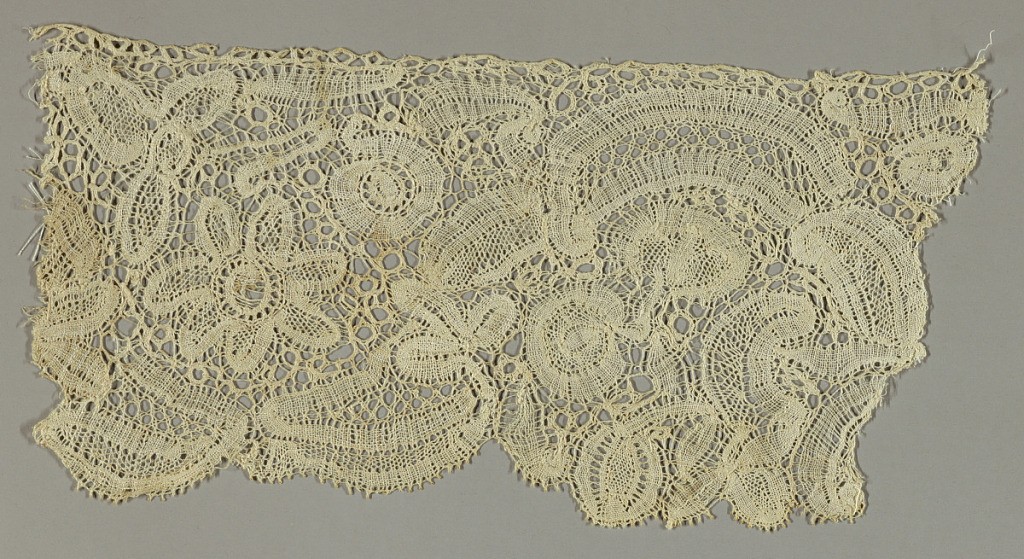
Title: Band
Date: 17th century
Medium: linen Technique: bobbin made continuous tape with net added
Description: Band of bobbin lace, loosely worked pattern of scrolls and  floral motifs.